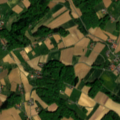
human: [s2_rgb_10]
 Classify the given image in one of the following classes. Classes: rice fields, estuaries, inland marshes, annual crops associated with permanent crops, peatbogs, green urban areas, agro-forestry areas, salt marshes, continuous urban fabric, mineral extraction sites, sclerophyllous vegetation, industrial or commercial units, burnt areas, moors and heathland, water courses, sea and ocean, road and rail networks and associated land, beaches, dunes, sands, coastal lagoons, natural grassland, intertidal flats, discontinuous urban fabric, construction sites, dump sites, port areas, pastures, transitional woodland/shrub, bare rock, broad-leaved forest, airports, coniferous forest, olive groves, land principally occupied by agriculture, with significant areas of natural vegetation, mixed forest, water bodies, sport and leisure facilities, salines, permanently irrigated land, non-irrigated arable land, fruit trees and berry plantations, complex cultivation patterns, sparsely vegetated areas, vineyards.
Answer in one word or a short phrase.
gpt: non-irrigated arable land, complex cultivation patterns, broad-leaved forest